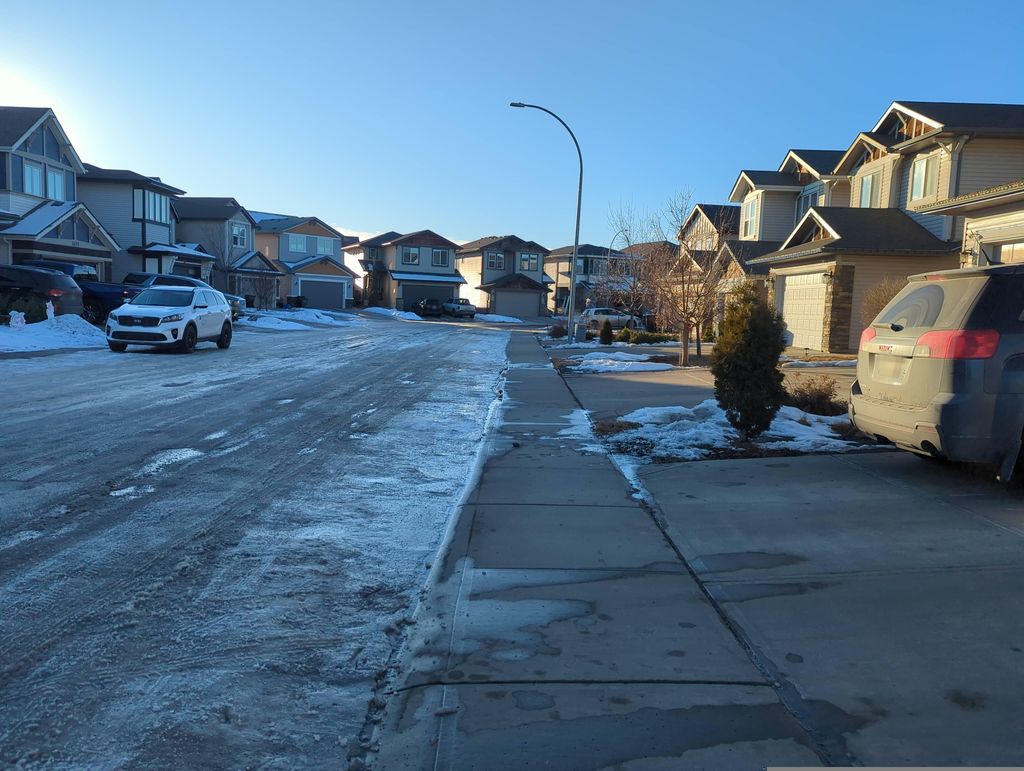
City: edmonton